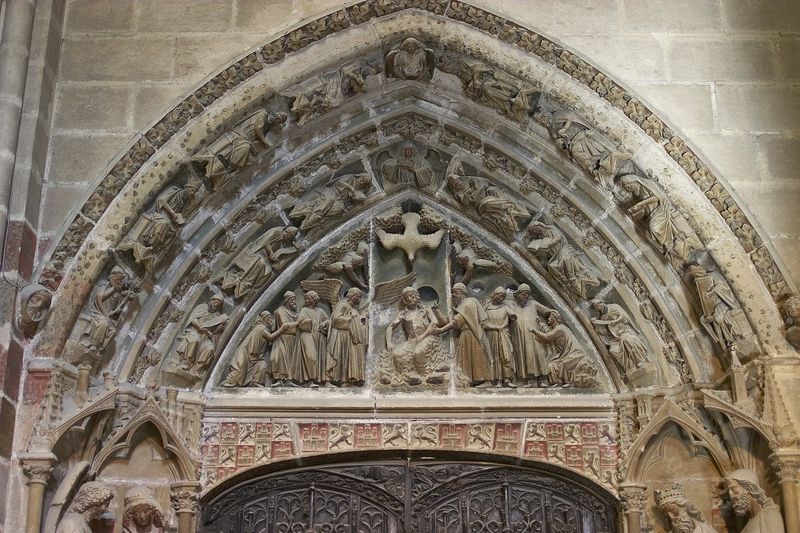
Titel: Kathedrale von Burgos
Künstler: Juan de Colonia
Standort: Burgos (EU - E); Burgos, Kathedrale (EU - E)
Schlagwörter: vogel, frauen, menschen, fenster, männer, schwarz, säule, tür, gebäude, bart, wand, gesicht, stein, steine, taube, kirche, gotik, krone, locken, engel, bogen, könig, detail, tor, eingang, gewölbe, portal, sandstein, spitzbogen, christus, jesus, jesus christus, löwe, heilig, taufe, tympanon, gewände, apostel, heiliger geist, sanstein